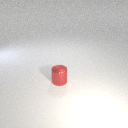
small red metal cylinder